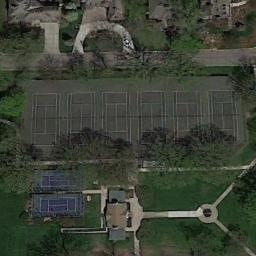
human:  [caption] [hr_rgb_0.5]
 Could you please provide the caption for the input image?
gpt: There are two green tennis courts in the middle of the grass .

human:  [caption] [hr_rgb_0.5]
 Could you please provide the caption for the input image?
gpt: There is a building beside the tennis courts .

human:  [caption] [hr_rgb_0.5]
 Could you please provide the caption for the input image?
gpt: The neatly arranged tennis court is surrounded by trees, With buildings next to it .

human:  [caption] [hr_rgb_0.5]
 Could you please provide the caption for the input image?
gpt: The tennis court is on the grass next to some trees .

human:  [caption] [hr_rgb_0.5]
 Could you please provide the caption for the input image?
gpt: The tennis courts are on a green meadow with some green trees .